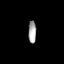
Tissue: prostate
Cell type: Epithelial cells
Senescence score: 0.3336
Nuclear area (px): 177
Mean DAPI intensity: 163.051